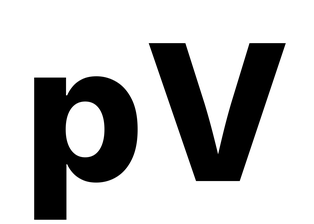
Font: Inter_ExtraBold